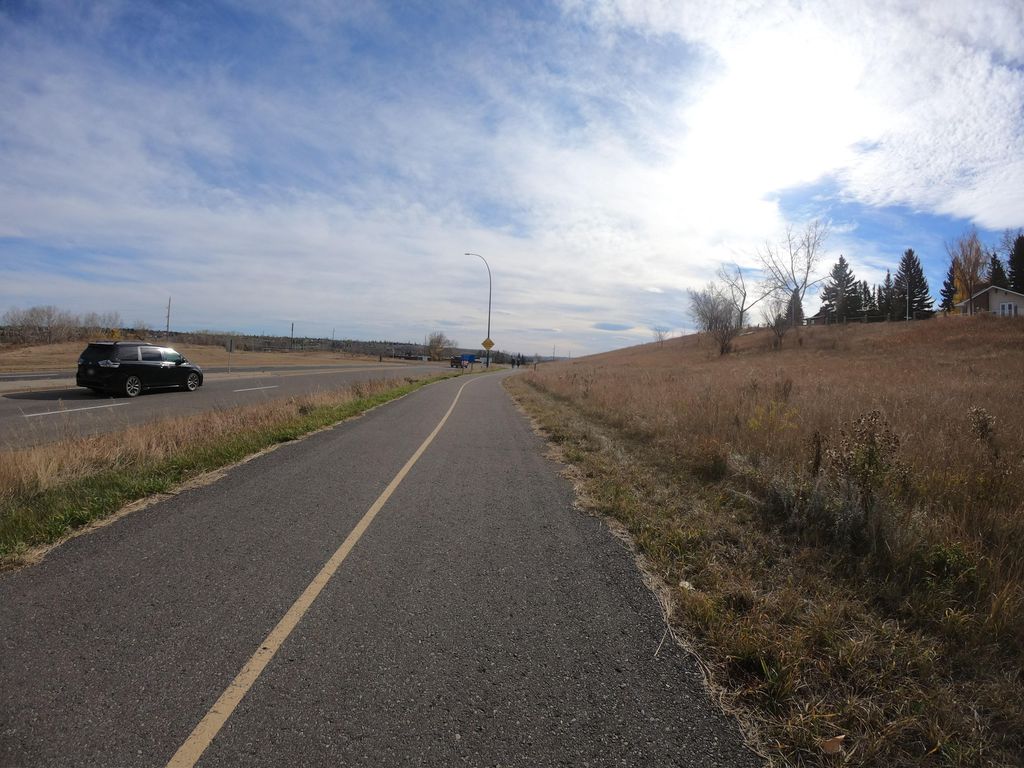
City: calgary